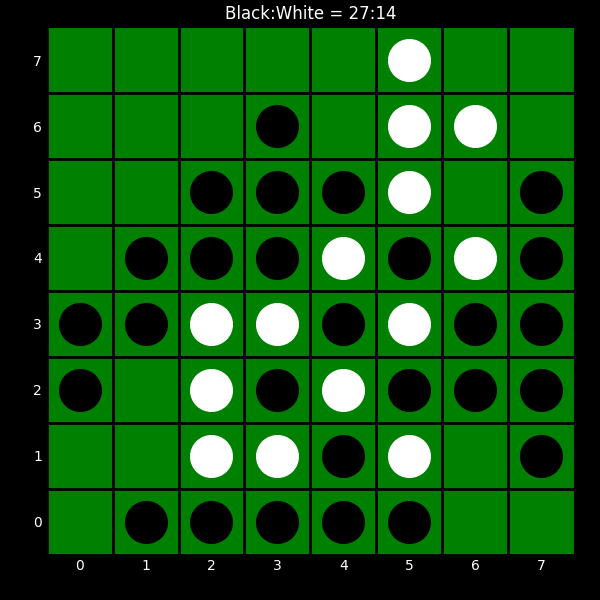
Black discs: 27
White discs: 14